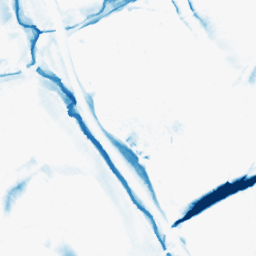
Category: morphological
Decomposition family: morphological_diamond
Decomposition parameters: operation: closing
radius: 15
Upsampling method: bspline
Upsampling parameters: scale: 8
Upsampling scale: 8